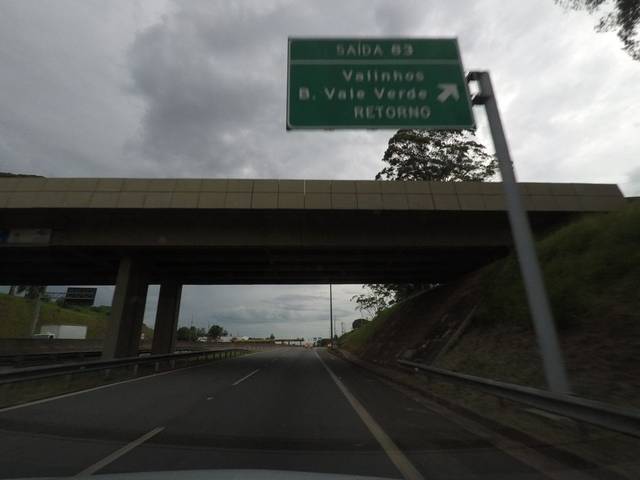
Region: Brazil
Coordinates: -23.011, -47.025